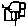
Label: flower